Question:
I've found an inspiration of UI from this AirAsia app.
What I'd to do is to create curved imageview, how to do that on Android.
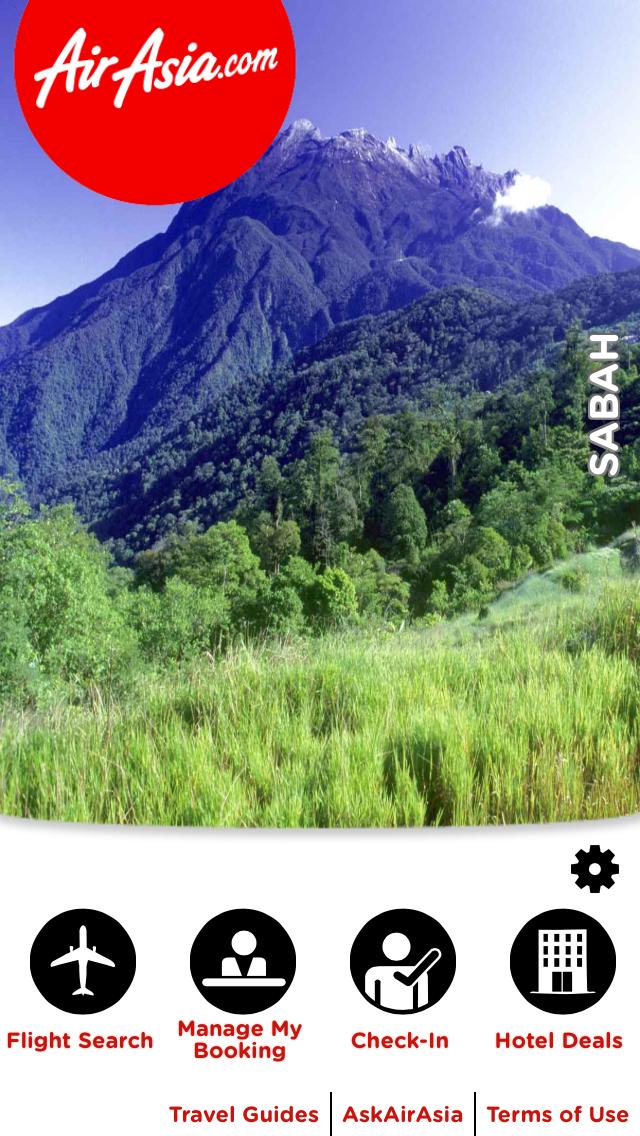
Answer: There are a bunch of libraries for that. Here's one: <URL>